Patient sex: M
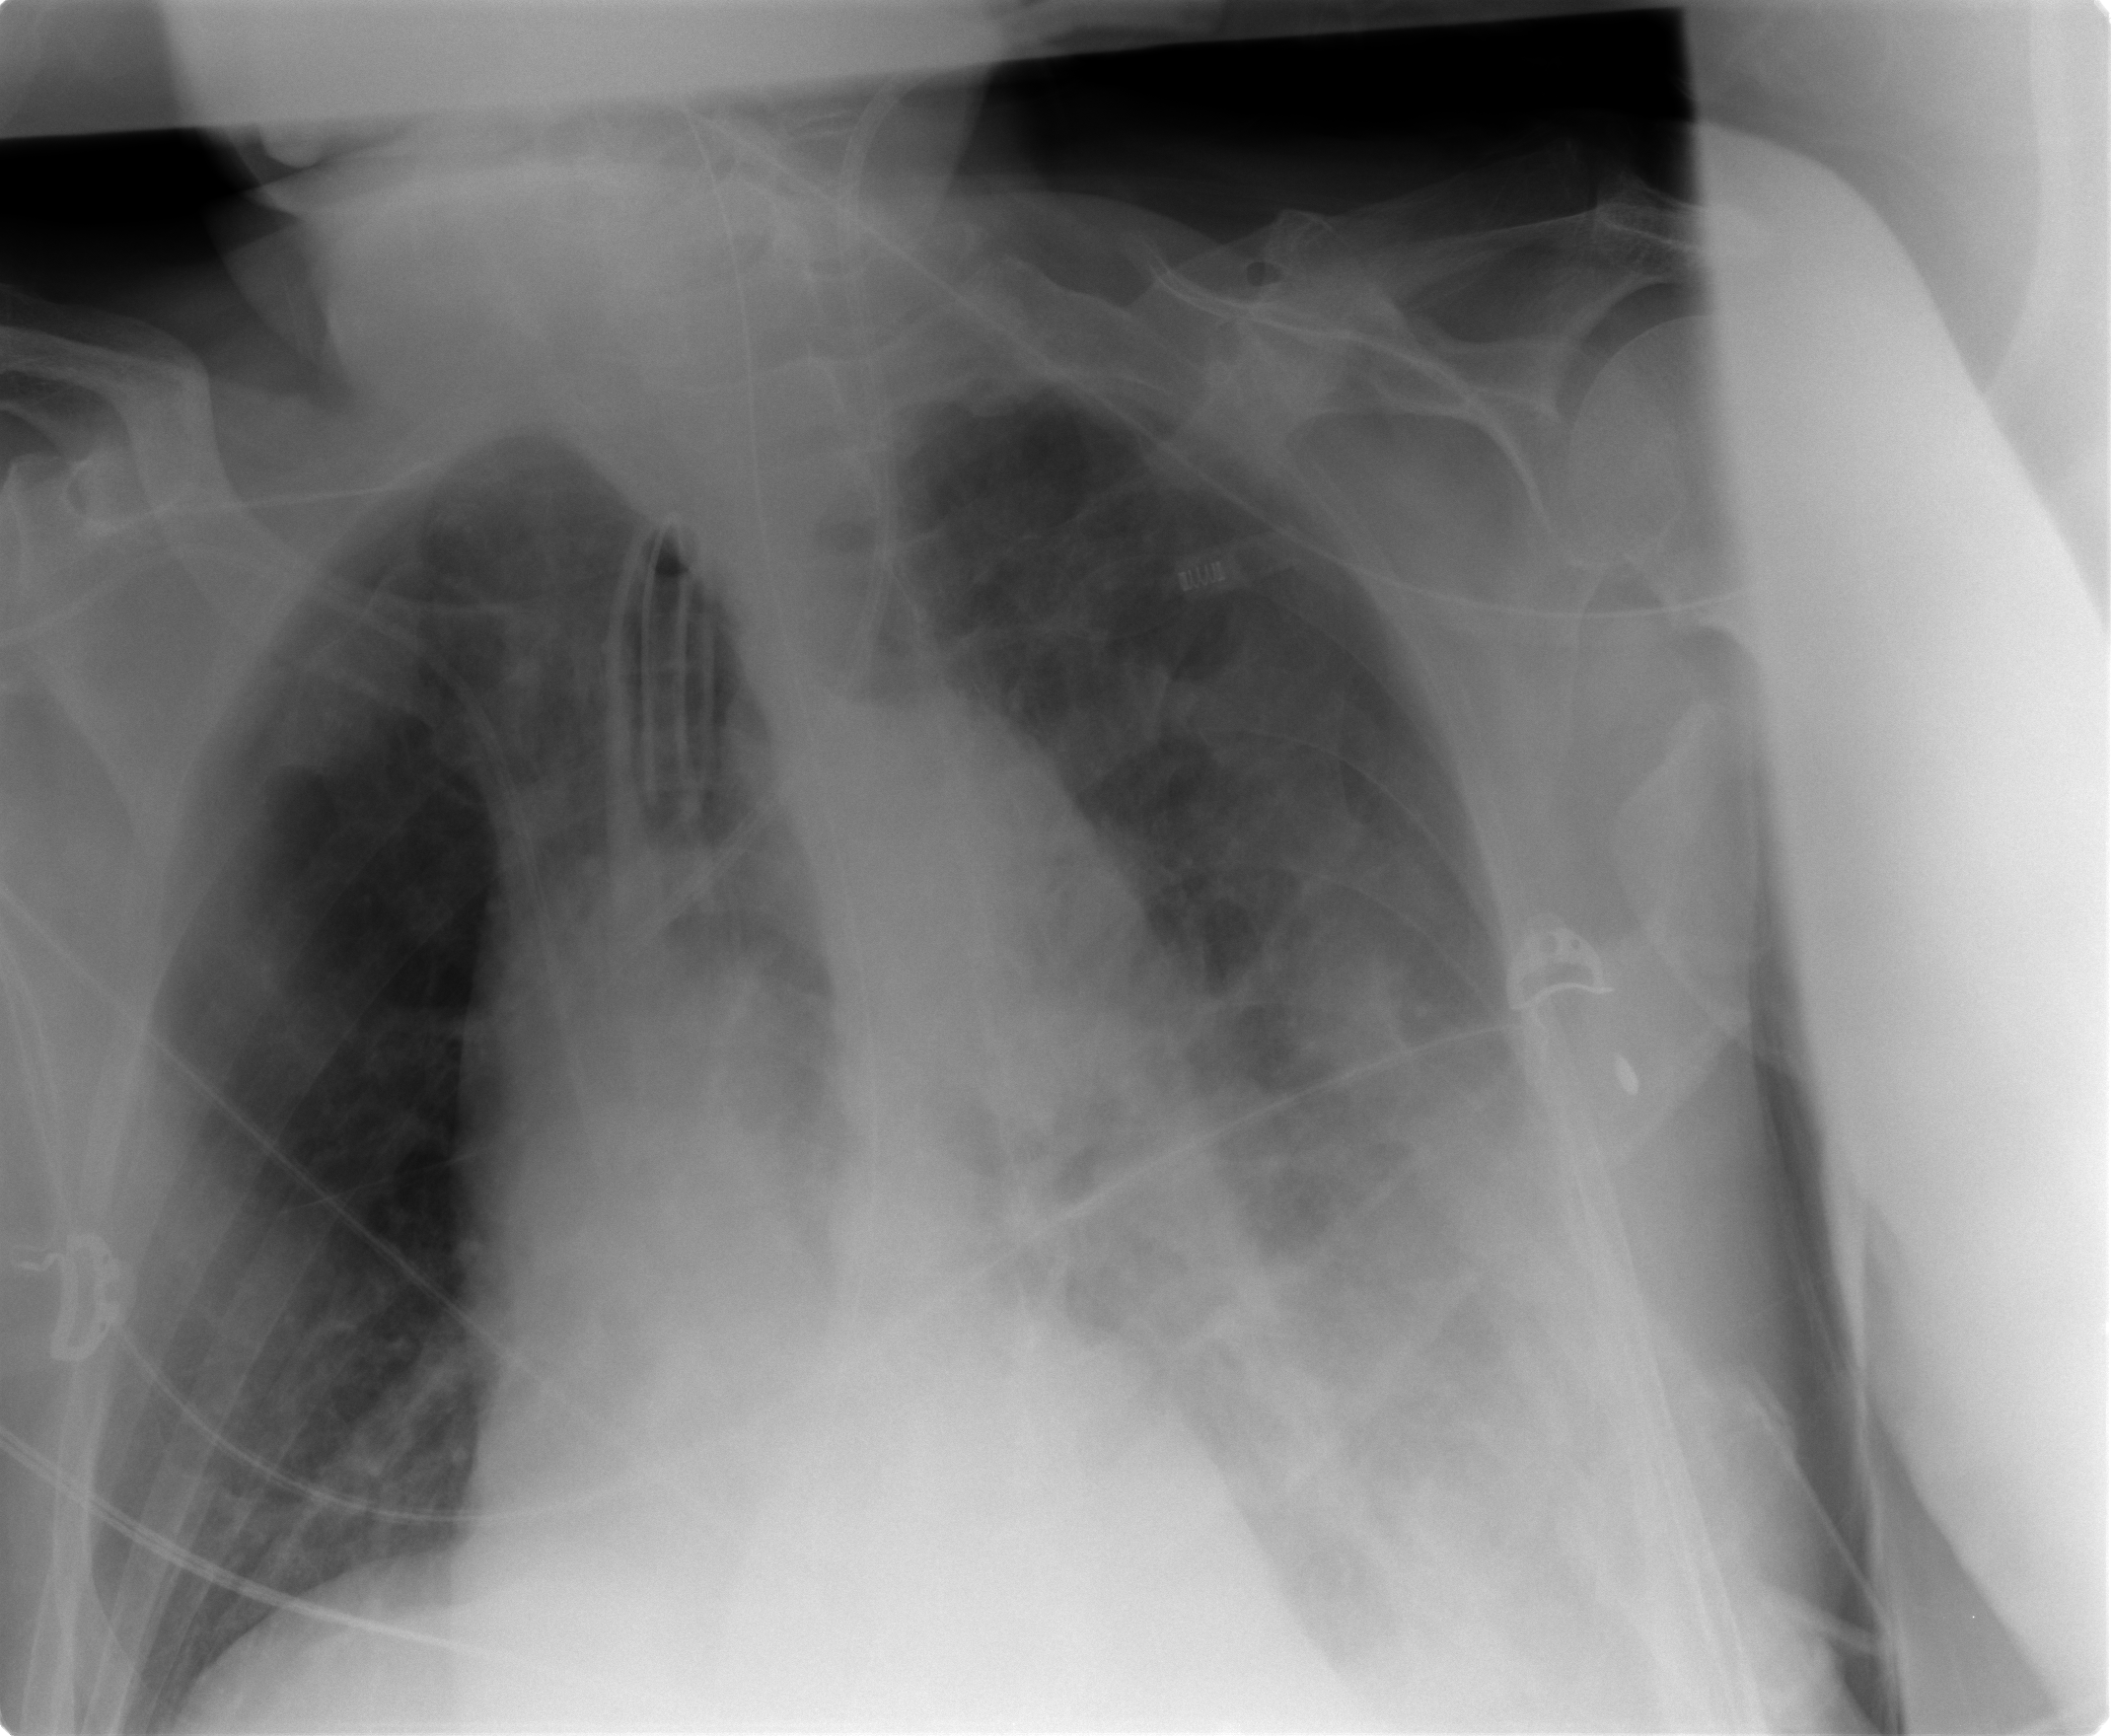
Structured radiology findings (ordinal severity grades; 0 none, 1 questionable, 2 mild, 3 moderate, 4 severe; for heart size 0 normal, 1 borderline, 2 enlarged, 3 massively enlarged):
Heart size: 2
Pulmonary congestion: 2
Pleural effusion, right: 0
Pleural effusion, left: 2
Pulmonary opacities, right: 0
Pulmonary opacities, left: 2
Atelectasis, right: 0
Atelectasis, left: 2